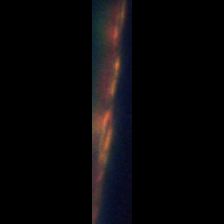
Taxon: Psuedo-nitzschia
Group: Diatoms